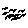
Label: bird